Field crop: maize
Growth stage: 1
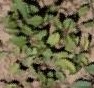
Species: convolvulus